Field crop: maize
Growth stage: 2
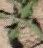
Species: atriplex